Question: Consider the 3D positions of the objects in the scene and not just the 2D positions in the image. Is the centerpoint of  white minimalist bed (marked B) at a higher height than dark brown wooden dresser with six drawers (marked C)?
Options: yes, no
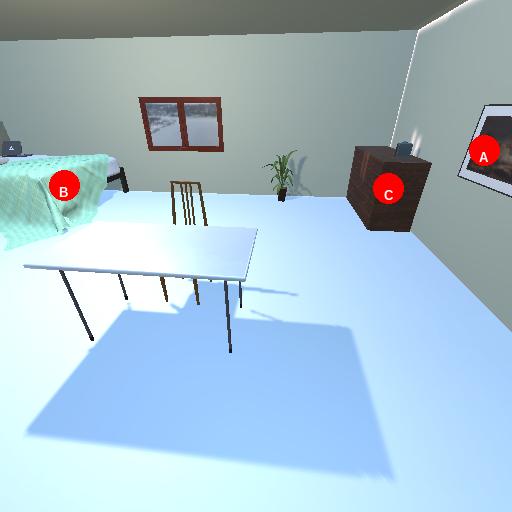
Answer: yes